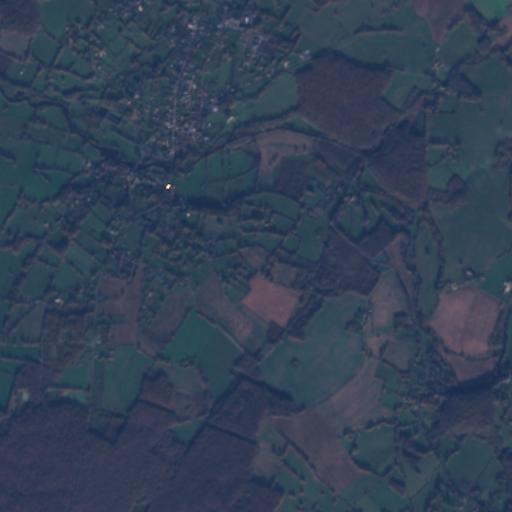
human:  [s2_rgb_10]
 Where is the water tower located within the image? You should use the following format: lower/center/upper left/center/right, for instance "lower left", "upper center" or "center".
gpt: The water tower is located in the upper center of the image.
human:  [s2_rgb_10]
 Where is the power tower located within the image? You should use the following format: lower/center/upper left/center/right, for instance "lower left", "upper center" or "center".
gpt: There is no power tower in the image.